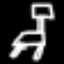
Label: chair